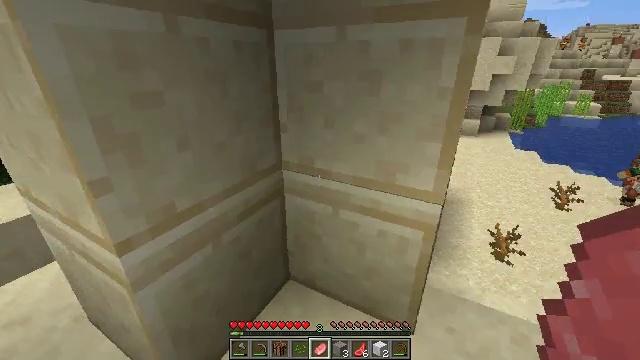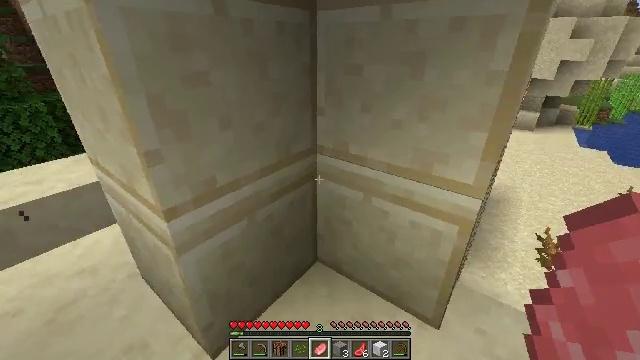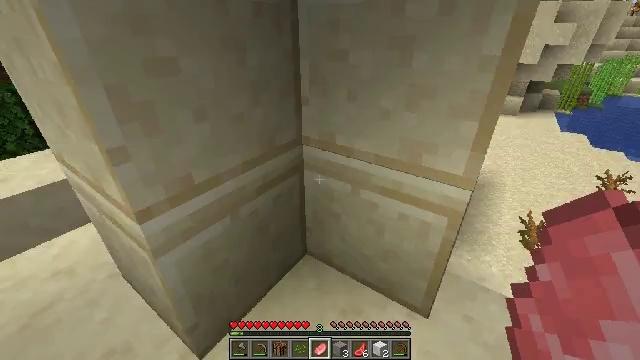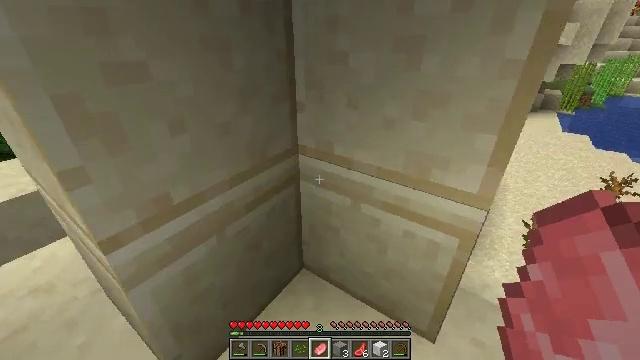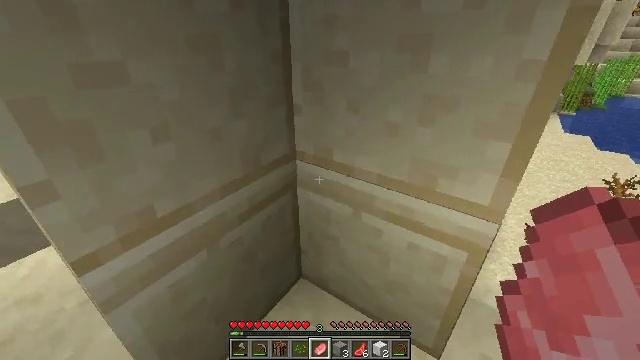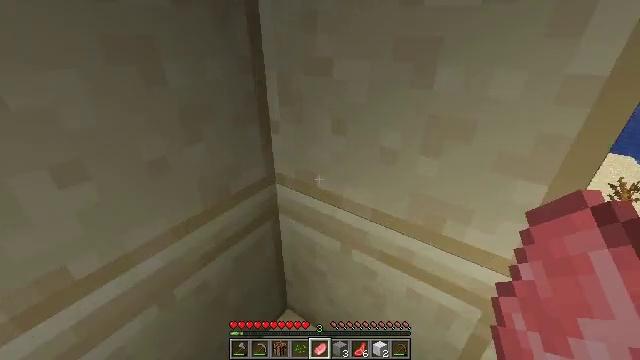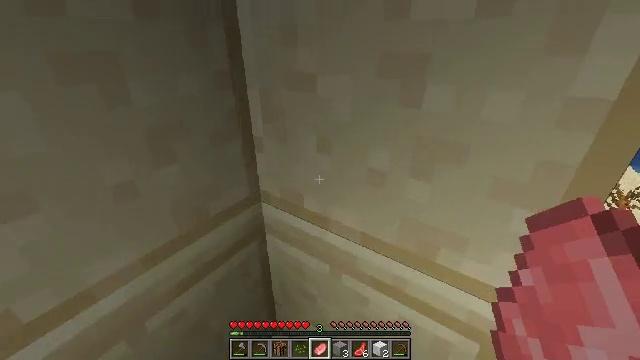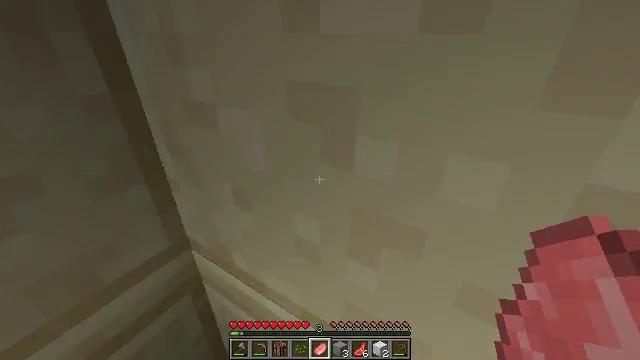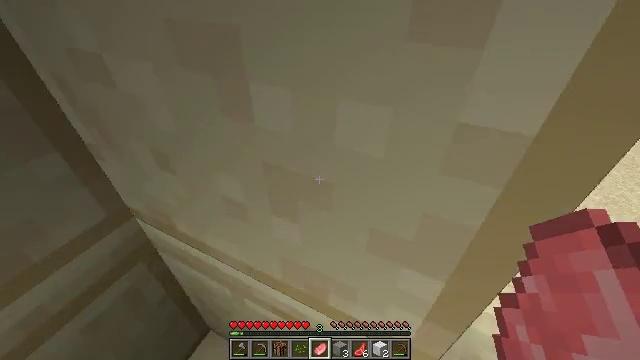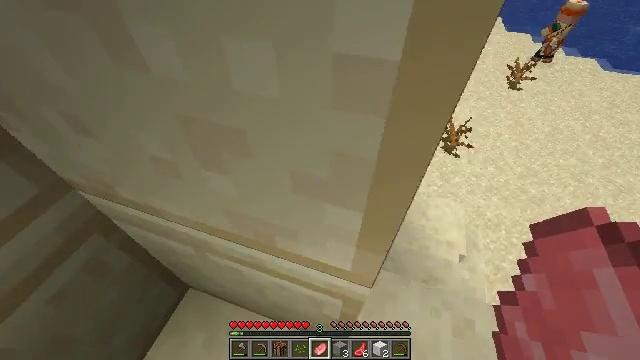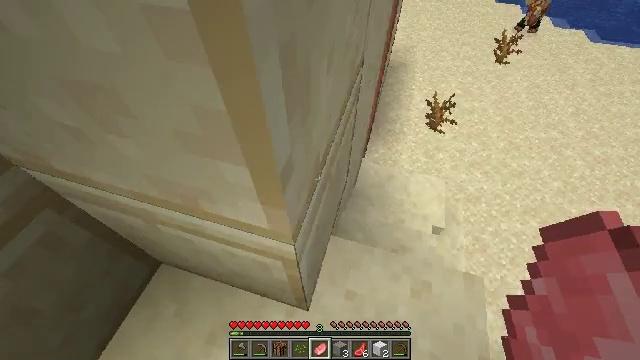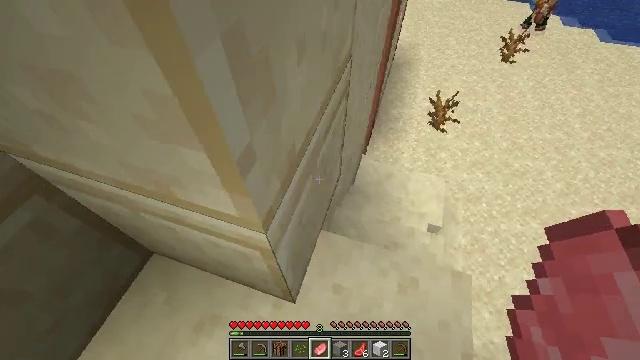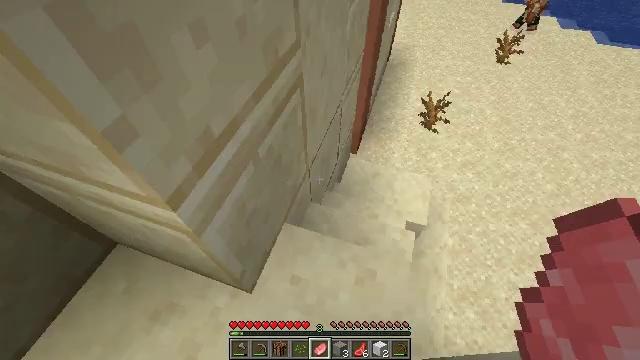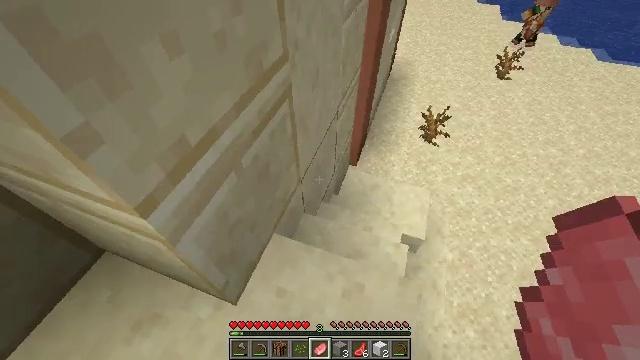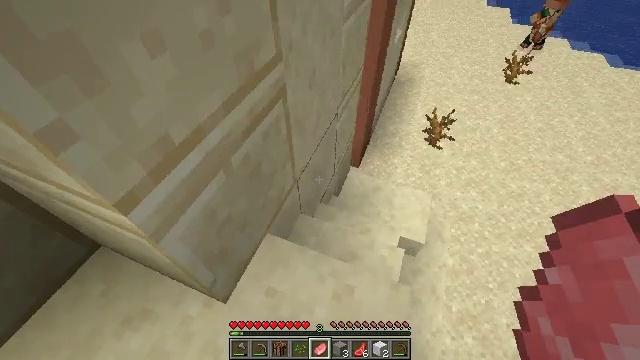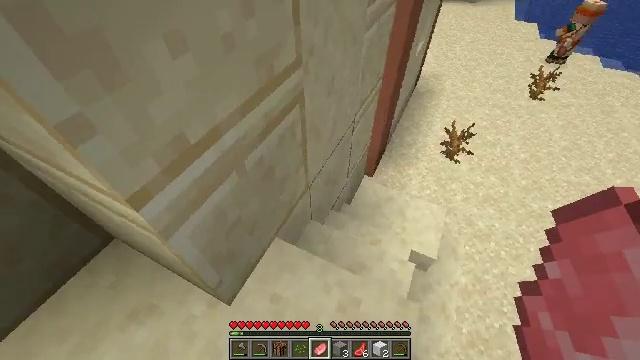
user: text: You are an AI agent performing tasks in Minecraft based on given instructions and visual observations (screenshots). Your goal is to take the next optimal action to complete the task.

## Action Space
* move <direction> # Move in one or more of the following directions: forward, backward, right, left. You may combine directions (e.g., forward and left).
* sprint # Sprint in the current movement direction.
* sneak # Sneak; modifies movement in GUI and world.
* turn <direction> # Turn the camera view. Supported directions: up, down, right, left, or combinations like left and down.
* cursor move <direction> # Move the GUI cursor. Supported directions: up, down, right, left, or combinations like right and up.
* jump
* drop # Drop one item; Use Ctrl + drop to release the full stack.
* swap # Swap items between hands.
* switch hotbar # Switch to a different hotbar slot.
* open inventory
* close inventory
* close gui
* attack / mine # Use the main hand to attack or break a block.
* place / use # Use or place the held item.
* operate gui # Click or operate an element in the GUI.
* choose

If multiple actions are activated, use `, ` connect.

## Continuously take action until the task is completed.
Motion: motion action
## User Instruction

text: Harvest the cactus plant.
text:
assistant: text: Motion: turn left and down
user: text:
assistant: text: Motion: move forward, turn right and down
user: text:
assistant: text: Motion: move forward
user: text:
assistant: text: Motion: move forward
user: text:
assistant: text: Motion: move forward and move right
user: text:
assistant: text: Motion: move forward and move right, turn up
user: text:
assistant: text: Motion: move forward and move right, turn right and down
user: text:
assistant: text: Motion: move right, turn right and down
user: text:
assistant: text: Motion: move right, turn right and down
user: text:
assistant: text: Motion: move right, turn right and down
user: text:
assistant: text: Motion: move right, turn left
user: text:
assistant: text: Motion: move right
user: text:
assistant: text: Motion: move right, turn left and up
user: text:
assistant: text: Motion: move right, turn left
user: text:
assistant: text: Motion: move left, turn left and up
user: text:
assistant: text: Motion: move left, turn left
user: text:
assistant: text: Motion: move forward, turn left and up
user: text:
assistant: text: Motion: move forward and move right, turn left
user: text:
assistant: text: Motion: move forward and move right, turn left and up
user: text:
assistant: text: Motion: move right, turn left and up
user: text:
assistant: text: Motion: move right, turn left and up
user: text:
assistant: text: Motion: move left, turn left and up
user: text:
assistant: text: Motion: move left, turn right
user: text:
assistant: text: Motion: move left
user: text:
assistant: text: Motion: move left
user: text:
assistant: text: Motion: move left
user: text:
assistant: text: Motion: move forward and move left
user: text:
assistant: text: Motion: move forward and move left
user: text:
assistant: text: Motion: move forward and move left
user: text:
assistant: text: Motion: move forward and move left